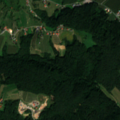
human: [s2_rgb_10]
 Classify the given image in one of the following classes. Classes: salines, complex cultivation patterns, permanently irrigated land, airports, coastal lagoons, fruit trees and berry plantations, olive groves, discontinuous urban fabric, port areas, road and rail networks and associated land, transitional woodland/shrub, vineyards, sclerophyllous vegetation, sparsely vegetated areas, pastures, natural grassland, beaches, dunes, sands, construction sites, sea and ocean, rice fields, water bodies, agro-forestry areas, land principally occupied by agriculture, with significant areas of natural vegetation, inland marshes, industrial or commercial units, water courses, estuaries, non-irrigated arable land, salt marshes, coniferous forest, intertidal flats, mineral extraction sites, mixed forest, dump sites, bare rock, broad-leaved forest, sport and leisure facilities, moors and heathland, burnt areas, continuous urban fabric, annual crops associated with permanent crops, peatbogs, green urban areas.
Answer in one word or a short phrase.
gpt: non-irrigated arable land, pastures, complex cultivation patterns, broad-leaved forest